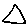
Label: triangle